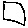
Label: square